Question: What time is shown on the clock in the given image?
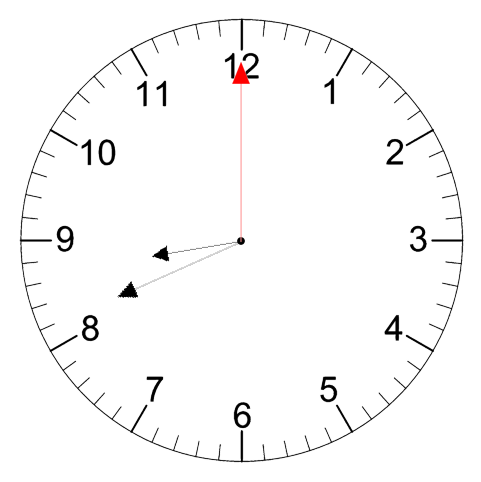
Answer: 08:41:00